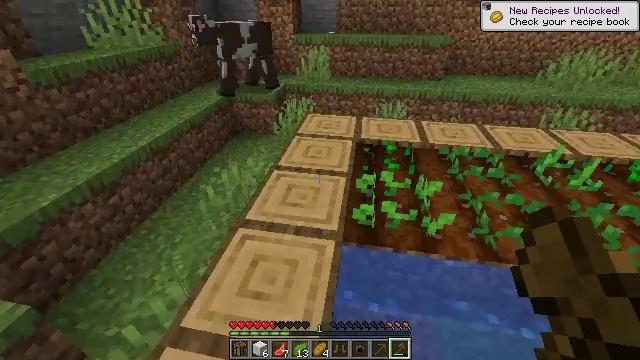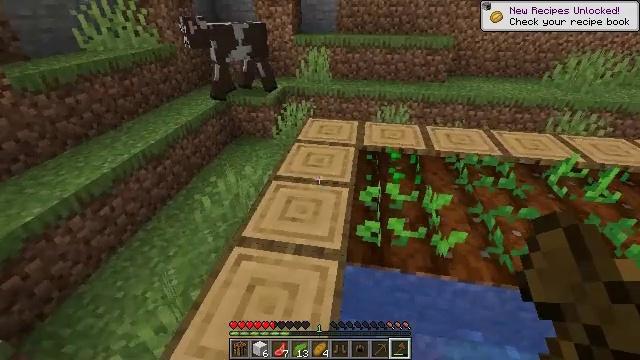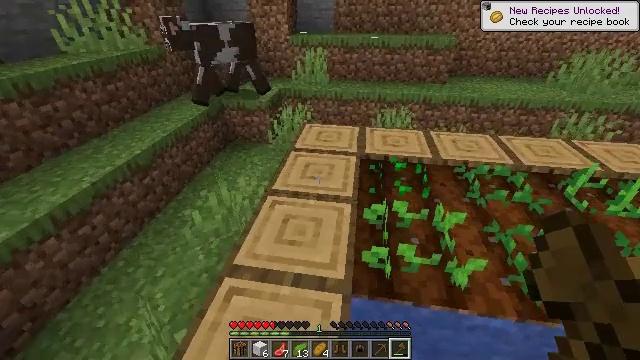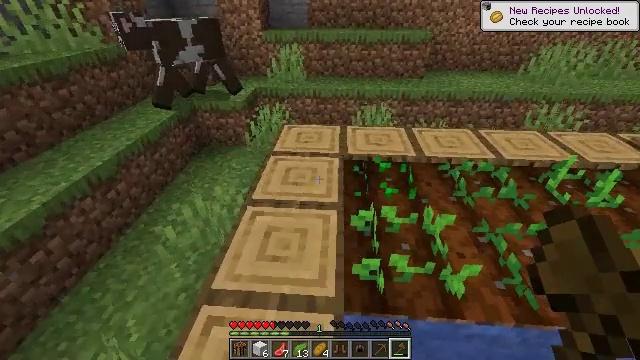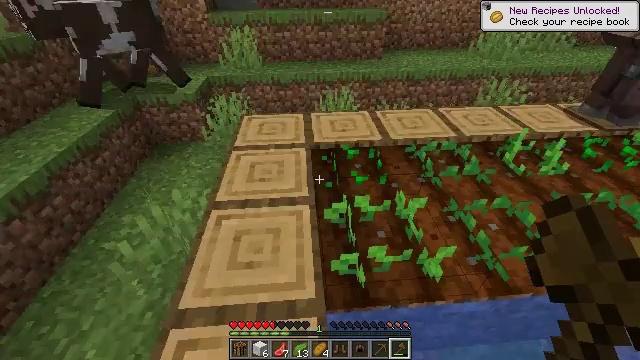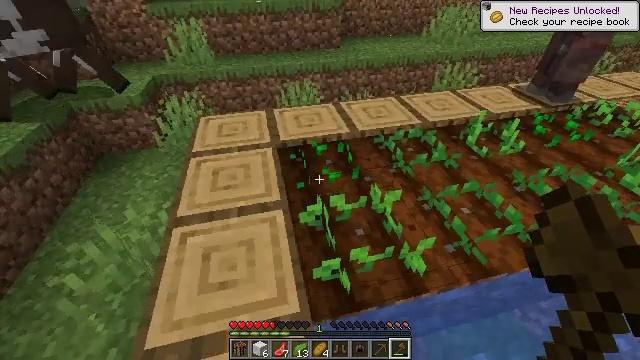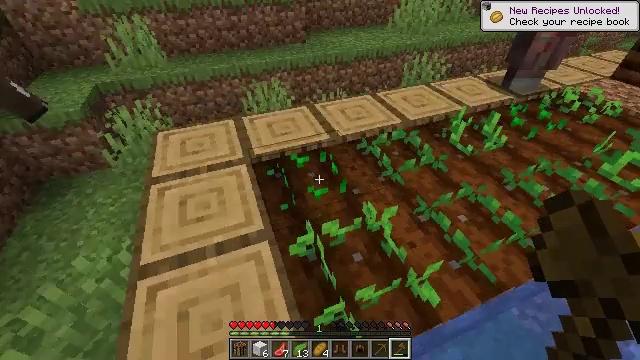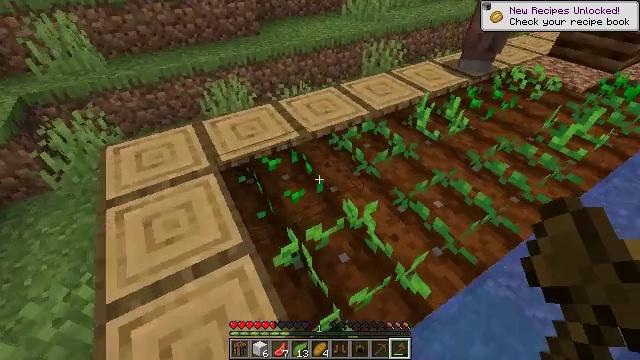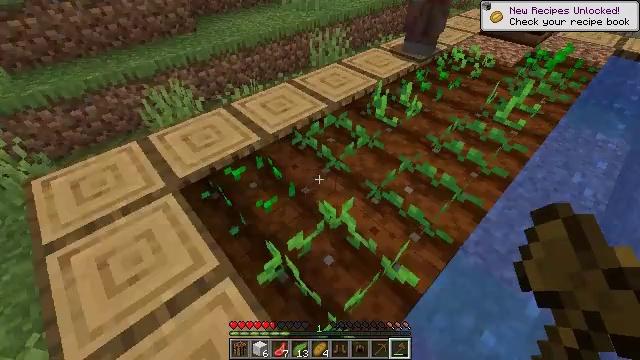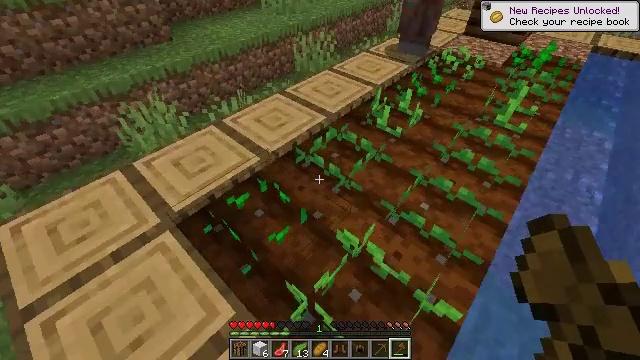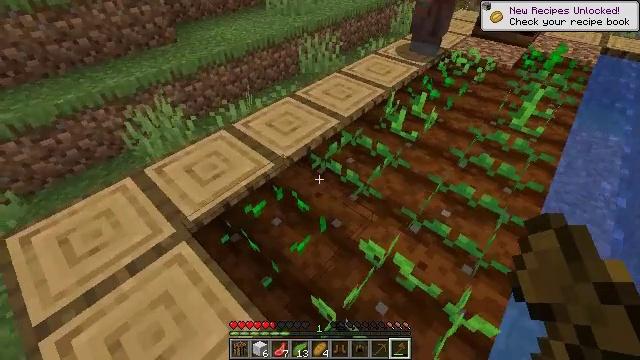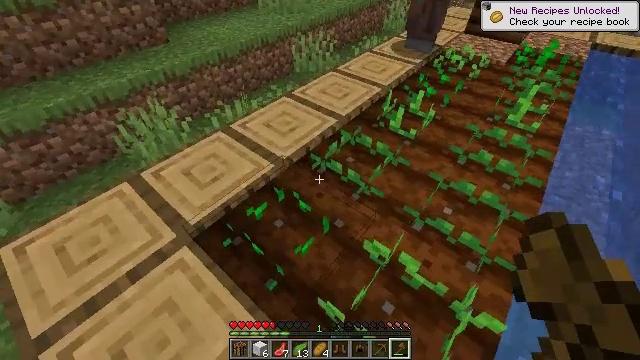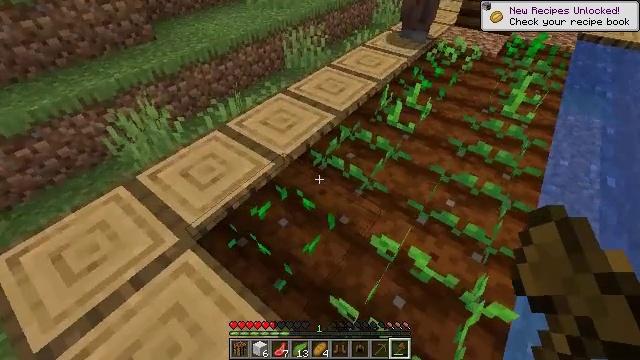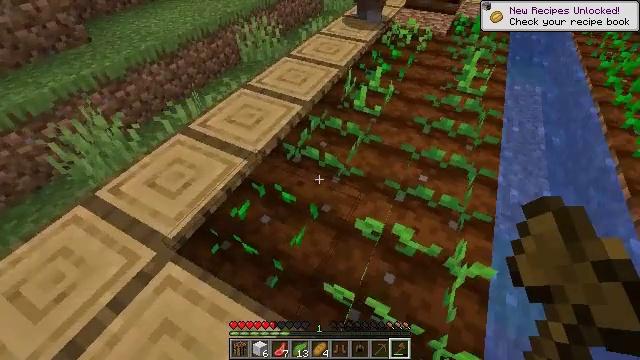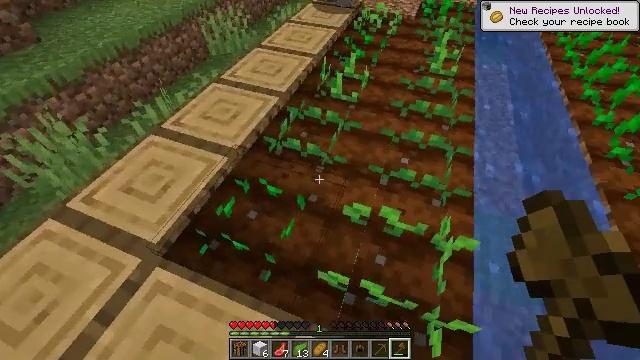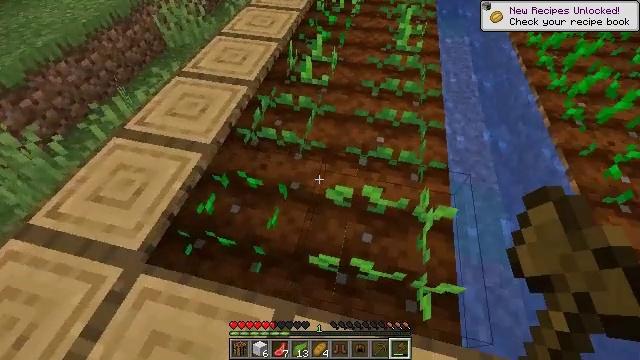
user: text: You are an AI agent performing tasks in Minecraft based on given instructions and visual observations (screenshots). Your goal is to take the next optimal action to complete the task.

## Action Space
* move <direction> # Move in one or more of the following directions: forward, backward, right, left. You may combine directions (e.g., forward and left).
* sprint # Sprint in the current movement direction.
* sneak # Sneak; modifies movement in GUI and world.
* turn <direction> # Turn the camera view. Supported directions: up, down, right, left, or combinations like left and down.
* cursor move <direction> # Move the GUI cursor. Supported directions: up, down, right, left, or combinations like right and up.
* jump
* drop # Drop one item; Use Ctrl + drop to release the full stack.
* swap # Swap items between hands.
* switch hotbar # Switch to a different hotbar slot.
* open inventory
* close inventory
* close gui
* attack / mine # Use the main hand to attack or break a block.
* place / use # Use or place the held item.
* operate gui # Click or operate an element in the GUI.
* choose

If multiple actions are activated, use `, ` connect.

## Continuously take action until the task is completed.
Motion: motion action
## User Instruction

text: Gather beetroots by breaking the plants.
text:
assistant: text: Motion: move forward, sprint
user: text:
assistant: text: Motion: move forward, sprint
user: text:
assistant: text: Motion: move forward, sprint, turn right
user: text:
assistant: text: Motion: move forward, turn right and down
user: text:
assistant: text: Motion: move forward, turn right and down
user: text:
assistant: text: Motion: move forward and move left, turn right and down
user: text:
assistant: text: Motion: move forward and move left, turn right and down
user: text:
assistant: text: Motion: move forward and move left, turn right and down
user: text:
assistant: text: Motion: move forward and move left, turn right
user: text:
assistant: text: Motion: move left
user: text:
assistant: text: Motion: turn right
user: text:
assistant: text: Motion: turn right
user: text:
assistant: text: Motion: turn right and down
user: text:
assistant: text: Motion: turn right and down
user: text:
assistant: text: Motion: turn right and down
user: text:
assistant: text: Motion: turn right and down
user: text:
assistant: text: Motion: turn right and down
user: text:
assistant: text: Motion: turn right
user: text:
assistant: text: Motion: no_op
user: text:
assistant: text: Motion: attack / mine
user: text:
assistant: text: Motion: attack / mine
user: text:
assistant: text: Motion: turn left and up, attack / mine
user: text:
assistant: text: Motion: move forward, turn left and up
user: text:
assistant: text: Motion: move forward, turn left and up
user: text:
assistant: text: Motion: no_op